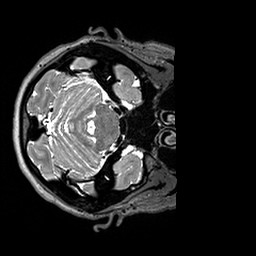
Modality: T2w
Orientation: axial
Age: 24
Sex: female
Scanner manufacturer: siemens
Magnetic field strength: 3 T
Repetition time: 3.2 s
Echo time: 0.408 s